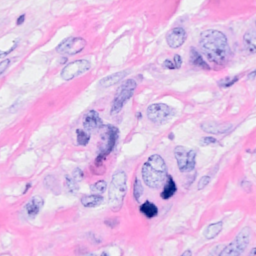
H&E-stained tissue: Breast